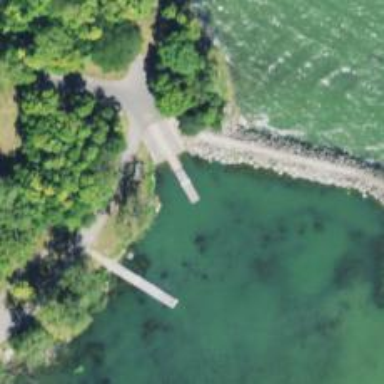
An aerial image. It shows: Slipway on leisure land.